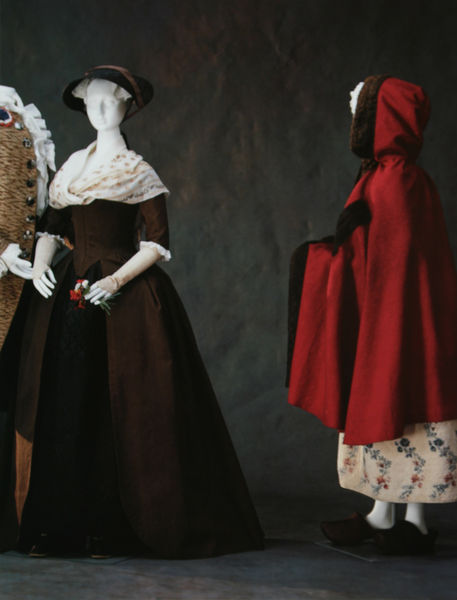
Titel: Kleid (Robe à l'anglaise); Umhang und Rock
Standort: Kyoto (Japan)
Institution: Kyoto Costume Institute
Schlagwörter: hand, mann, umhang, weiß, frauen, ausschnitt, blume, blumen, braun, frau, hut, hüte, kleid, kleider, licht, schaufenster, schwarz, rose, rot, schal, tuch, haube, mode, muster, rock, hemd, jacke, kappe, wand, barock, bluse, gesicht, kleidung, kragen, pelz, samt, spitze, ärmel, spiegel, kalt, gewand, gold, kostüm, mantel, stickerei, stoff, adel, kind, oper, theater, borte, knopf, seide, fell, taille, füße, japan, modell, zwei, mieder, schuhe, detail, floral, edel, rüsche, rüschen, knöpfe, gehrock, blumenstrauss, strauß, foto, fotografie, photographie, regen, porzellan, schnitt, bekleidung, kleiderpuppen, modelle, puppen, ausgehen, photo, biedermeier, sträußchen, tageskleid, kostüme, trachten, schau, gewebe, porzelan, cape, brusttuch, mamor, kapuze, holzschuhe, roter mantel, unterkleid, schwary, rotkäppchen, pelzbesatz, kapotte, kyoto, models, mannn, kapuzenmantel, mante, pelerine, instalation, straß, pels, manequin, frauenkleidung, tageskleider, robe a la francaise, schute, fefll, holzpantoffel, pelzbestaz, srrümpfe, mannequins, adek, braunes kleid, geblümter rock, straußchen